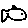
Label: fish